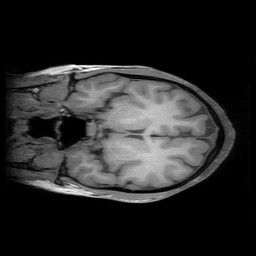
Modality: T1w
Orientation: coronal
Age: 23
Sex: female
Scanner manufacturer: ge
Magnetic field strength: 3 T
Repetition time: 0.0073 s
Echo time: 0.003 s